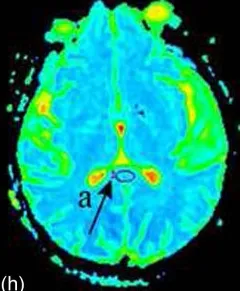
Magnetic resonance images. /. The region of interest (ROI) in the splenium of the corpus callosum.
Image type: radiology (mri)